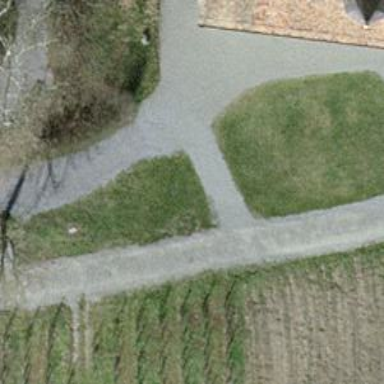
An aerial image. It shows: Footway with surface of pebblestone.